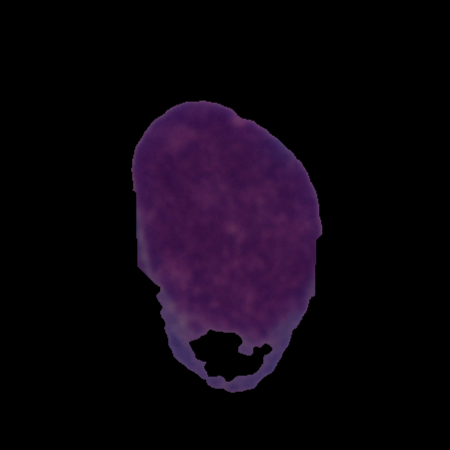
Label: cancer